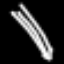
Label: pencil